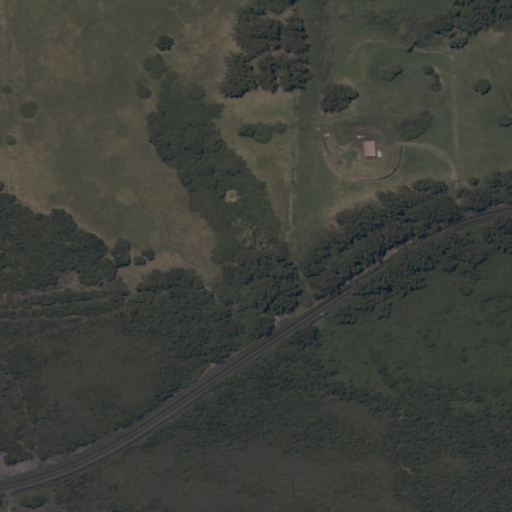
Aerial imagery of crater(s) in Hawaii named Lua Olai containing only unknown